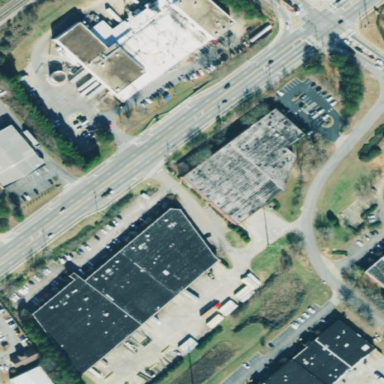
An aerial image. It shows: Warehouse building.